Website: slack
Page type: billing-address
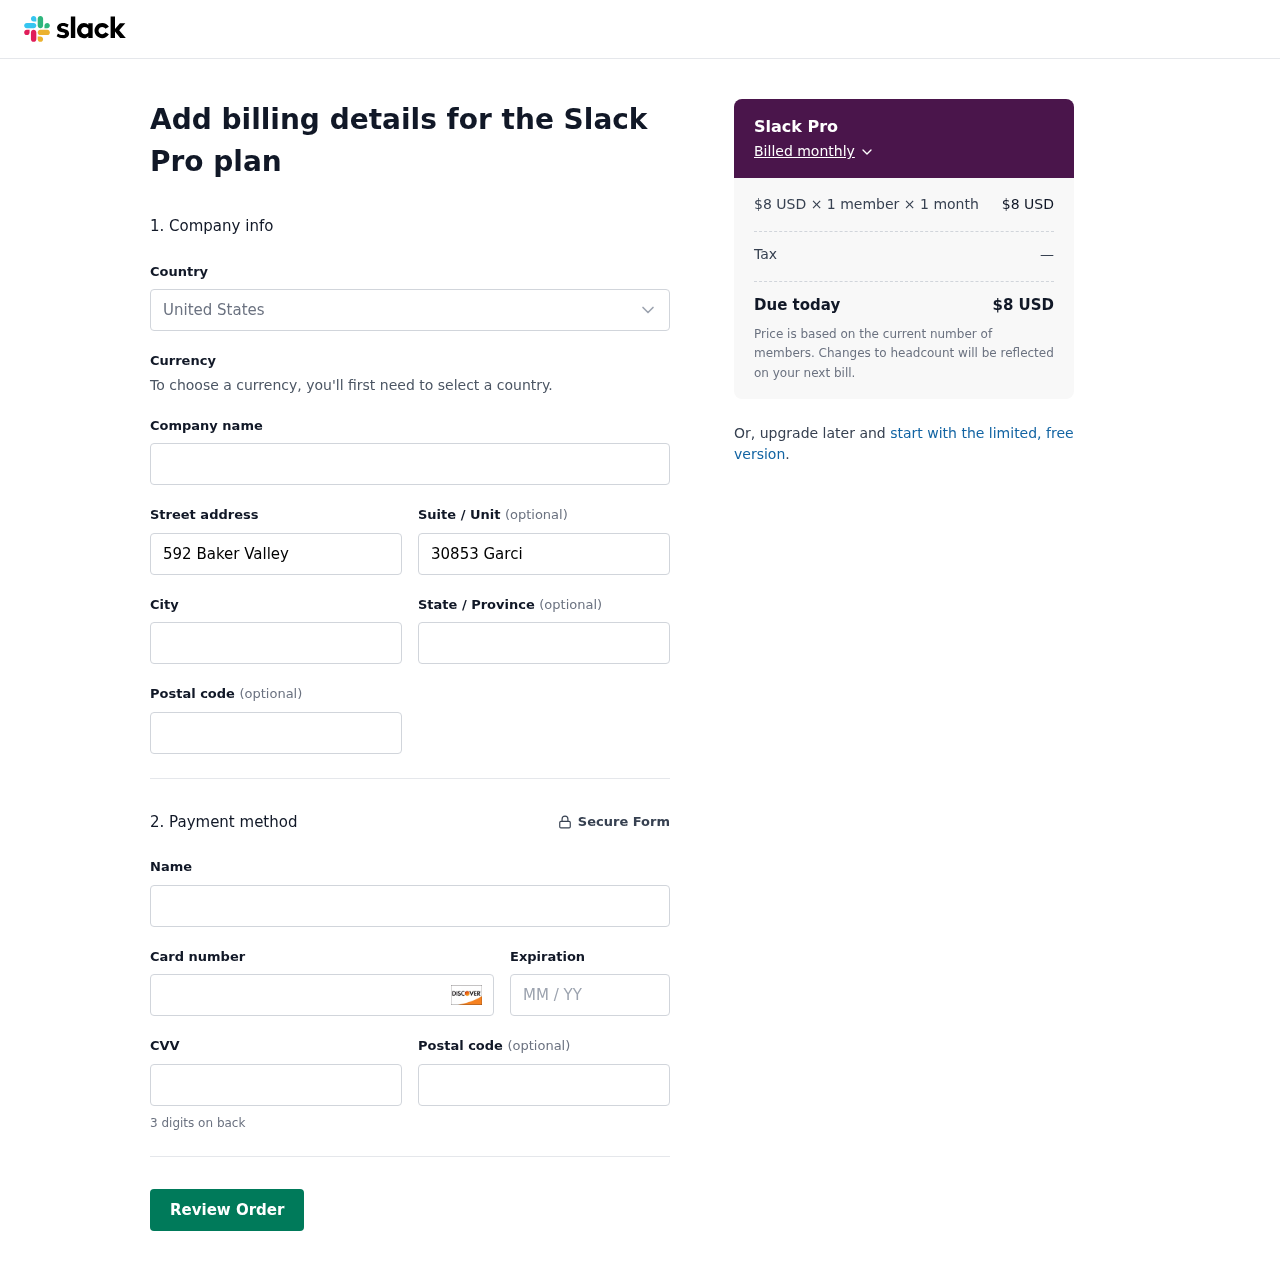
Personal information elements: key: PII_CARD_CVV
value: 252
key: PII_CARD_EXPIRY
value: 10/30
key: PII_CARD_NUMBER
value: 6011 9191 8978 6440
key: PII_CITY
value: Rachelmouth
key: PII_COUNTRY
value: United States
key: PII_FULLNAME
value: Sherri King
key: PII_POSTCODE
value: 30225
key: PII_POSTCODE2
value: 35156
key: PII_STATE
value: Louisiana
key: PII_STREET
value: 592 Baker Valley
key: PII_STREET2
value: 30853 Garcia Isle
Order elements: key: ORDER_PLAN_PRICE
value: $8 USD
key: ORDER_NUM_MEMBERS
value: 1 member
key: ORDER_NUM_MONTHS
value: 1 month
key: ORDER_SUBTOTAL
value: $8 USD
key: ORDER_TAX
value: —
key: ORDER_TOTAL
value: $8 USD